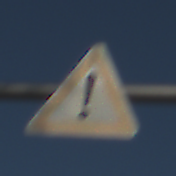
Verkehrszeichen: Gefahrenstelle
Umgebung: Outdoor, Nature
Tageszeit: MorningAfternoon
Wetter: Clear
Licht: Natural
Jahreszeit: Autumn
Kontrast: HighContrast